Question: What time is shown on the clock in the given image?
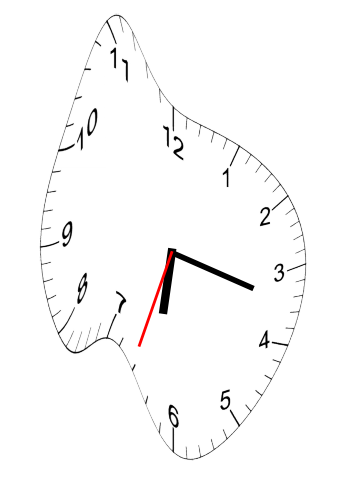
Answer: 06:17:33